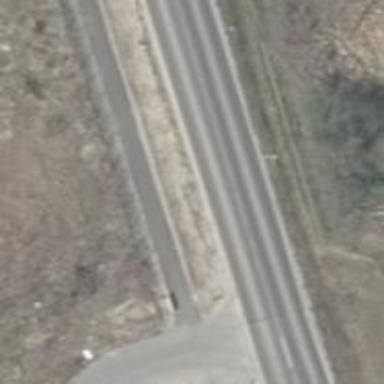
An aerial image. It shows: Secondary road with asphalt surface.